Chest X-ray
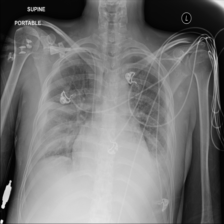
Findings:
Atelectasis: negative
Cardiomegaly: negative
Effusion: positive
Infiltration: negative
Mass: negative
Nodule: negative
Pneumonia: negative
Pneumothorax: negative
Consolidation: negative
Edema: negative
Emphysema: negative
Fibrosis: negative
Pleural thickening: negative
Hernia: negative